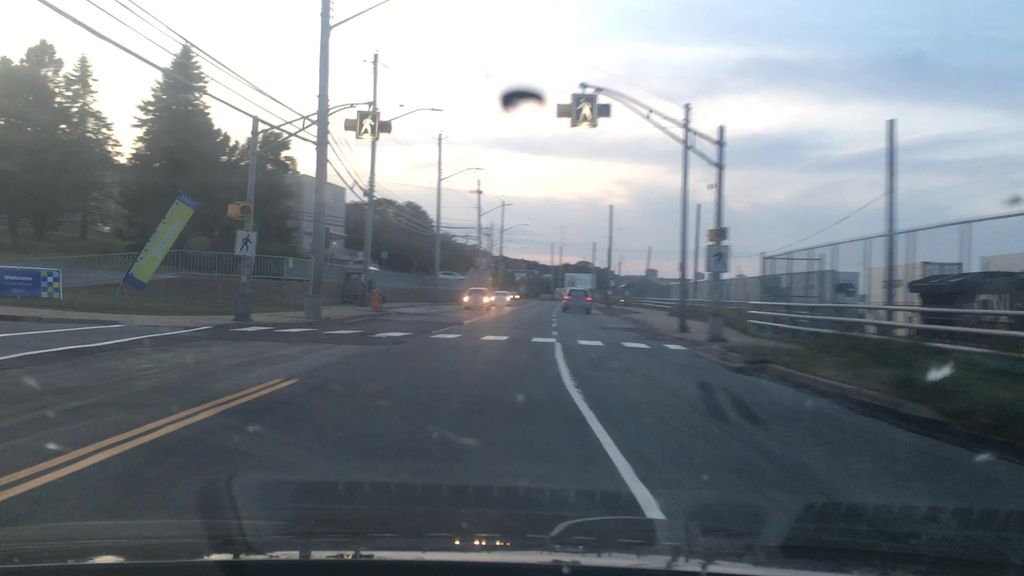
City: halifax